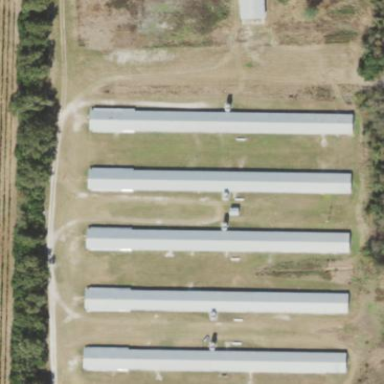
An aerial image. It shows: Poultry farmyard.